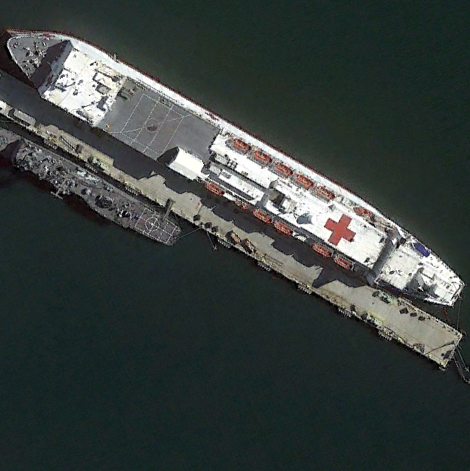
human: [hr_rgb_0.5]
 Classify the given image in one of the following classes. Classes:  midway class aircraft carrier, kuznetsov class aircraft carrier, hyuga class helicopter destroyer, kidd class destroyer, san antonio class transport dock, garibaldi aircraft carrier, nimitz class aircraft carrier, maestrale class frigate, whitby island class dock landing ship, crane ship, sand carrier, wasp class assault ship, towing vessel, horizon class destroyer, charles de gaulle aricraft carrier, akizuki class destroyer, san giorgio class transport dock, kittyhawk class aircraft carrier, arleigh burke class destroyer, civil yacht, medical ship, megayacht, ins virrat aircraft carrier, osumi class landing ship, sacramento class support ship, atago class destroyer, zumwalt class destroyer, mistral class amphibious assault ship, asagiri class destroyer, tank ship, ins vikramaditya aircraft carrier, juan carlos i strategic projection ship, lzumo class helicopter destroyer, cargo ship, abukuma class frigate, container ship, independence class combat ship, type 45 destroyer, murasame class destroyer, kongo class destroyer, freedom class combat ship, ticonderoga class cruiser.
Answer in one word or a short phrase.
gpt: Medical ship